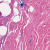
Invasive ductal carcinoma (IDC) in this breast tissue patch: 0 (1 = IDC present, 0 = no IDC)